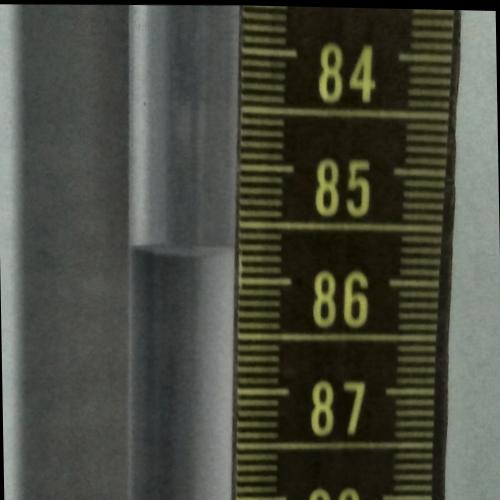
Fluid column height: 85.8 cm